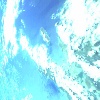
Label: sunburn